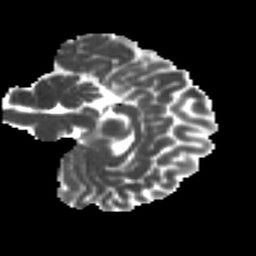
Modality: MD
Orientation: sagittal
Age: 21
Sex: male
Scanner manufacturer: ge
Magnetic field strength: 3 T
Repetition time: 7.8 s
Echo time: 0.0606 s